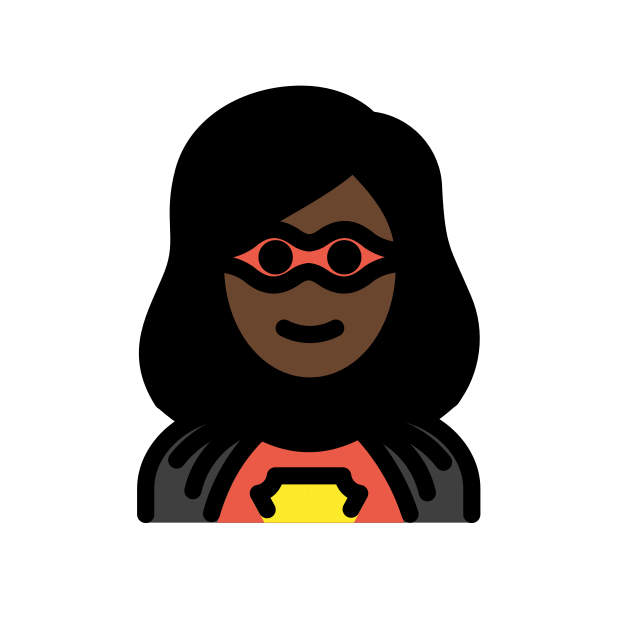
woman superhero: dark skin tone